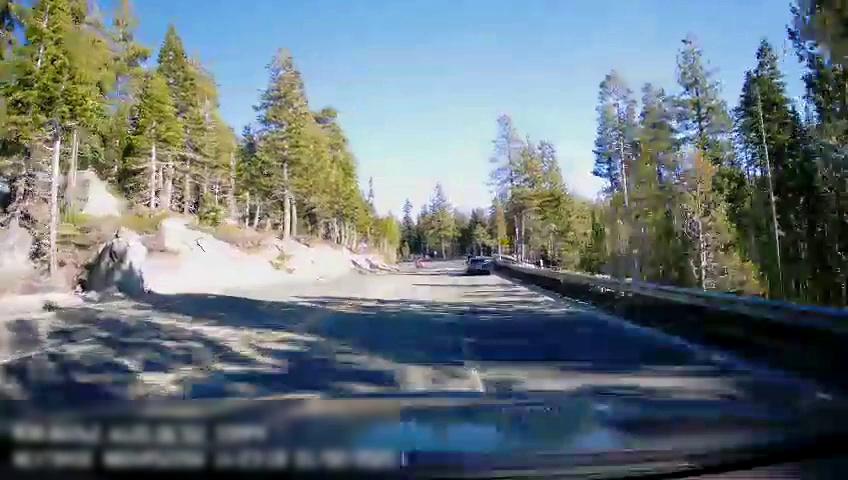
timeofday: Day
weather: Sunny
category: Drivable Space
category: Vehicles | Car
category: Lanes | Opposite Lane
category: Lanes | Current Lane